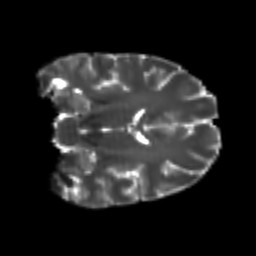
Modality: T2w
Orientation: coronal
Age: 18
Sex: female
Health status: healthy
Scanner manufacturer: philips
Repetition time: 7.386 s
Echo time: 0.08599 s